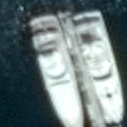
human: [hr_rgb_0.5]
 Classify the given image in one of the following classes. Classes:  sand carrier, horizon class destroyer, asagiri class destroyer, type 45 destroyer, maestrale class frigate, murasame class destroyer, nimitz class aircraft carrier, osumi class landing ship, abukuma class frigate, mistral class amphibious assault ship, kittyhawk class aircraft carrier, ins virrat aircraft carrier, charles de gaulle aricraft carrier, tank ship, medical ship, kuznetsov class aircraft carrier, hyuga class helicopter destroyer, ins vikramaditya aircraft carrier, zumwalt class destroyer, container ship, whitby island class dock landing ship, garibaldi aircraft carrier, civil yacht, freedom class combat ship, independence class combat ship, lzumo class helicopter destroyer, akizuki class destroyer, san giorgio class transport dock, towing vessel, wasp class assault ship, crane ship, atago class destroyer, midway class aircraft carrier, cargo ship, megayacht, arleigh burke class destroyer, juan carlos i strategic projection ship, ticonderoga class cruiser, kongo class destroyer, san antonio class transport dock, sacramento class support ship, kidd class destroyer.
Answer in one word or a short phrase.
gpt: Civil yacht